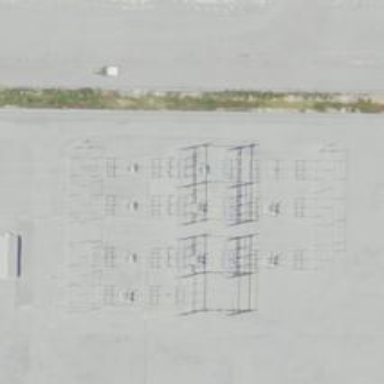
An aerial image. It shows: Switch for power supply.